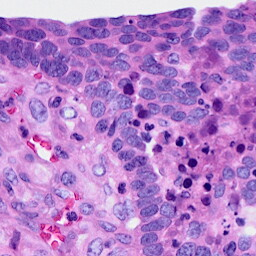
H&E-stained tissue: Ovarian